二年级 · 组合几何学
用七巧板拼守株待兔的故事。

(1) 从图中找到哪些数学问题?

(2) 可以用哪句口诀来计算?
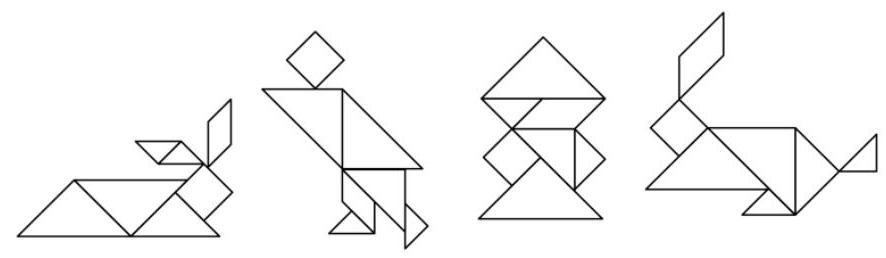
答案: （1）共用了多少块七巧板？（答案不唯一）

(2) 四七二十八

【分析】（1）根据题意可知, 每个图形由 7 块七巧板组成, 可提出, 共用了多少块七巧板?

(2) 求共用了多少块七巧板, 即 4 个 7 的和是多少, 用四七二十八来解答。

【详解】（1）共用了多少块七巧板？（答案不唯一）

（2）根据乘法口诀四七二十八，列式为:

$4 \times 7=28$ (块)

答: 共用了 28 块七巧板。

【点睛】本题考查了 7 的乘法口诀的应用。